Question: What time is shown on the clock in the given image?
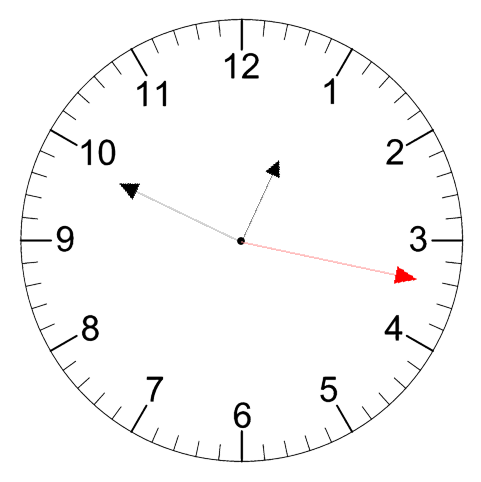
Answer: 12:49:17